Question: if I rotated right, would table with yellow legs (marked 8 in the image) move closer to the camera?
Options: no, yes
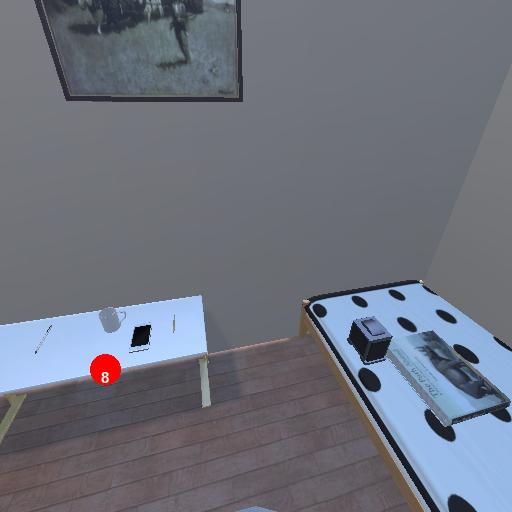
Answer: no